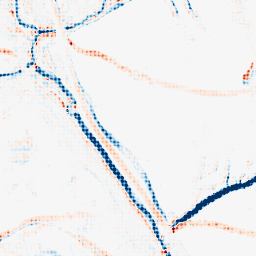
Category: morphological
Decomposition family: morphological_rect
Decomposition parameters: operation: average
width: 5
height: 10
Upsampling method: sinc_blackman
Upsampling parameters: scale: 8
kernel_size: 8
Upsampling scale: 8